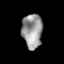
Tissue: lung
Cell type: Epithelial cells
Senescence score: 0.1276
Nuclear area (px): 685
Mean DAPI intensity: 151.613